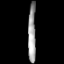
Tissue: prostate
Cell type: T cells
Senescence score: 0.2373
Nuclear area (px): 458
Mean DAPI intensity: 156.454